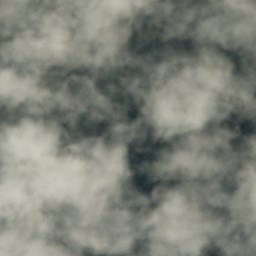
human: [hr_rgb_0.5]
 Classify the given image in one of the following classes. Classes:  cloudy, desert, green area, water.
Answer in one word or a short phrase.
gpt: cloudy